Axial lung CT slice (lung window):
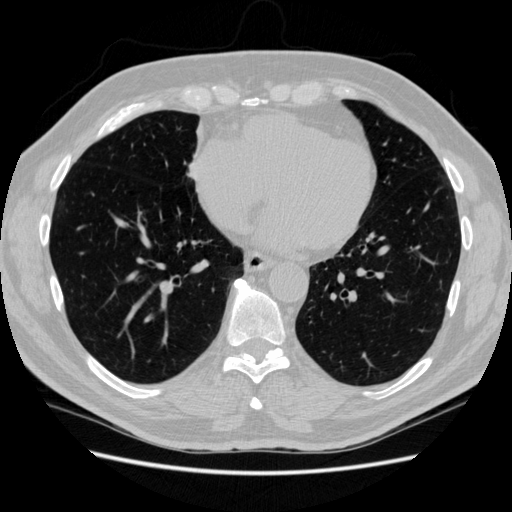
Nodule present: no